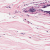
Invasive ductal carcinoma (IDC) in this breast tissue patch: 0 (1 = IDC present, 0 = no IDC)